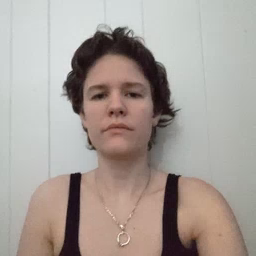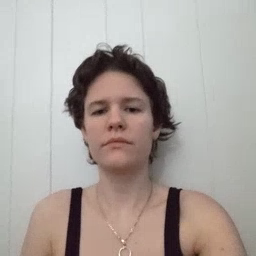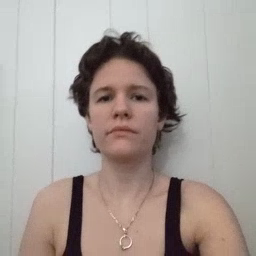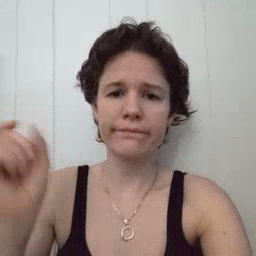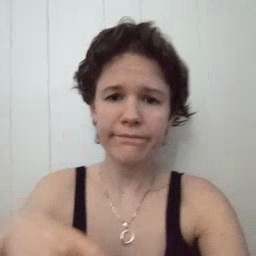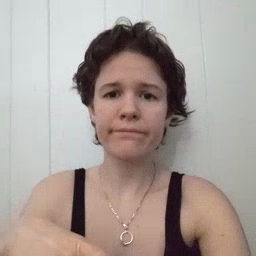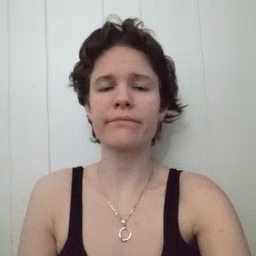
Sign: haveto